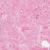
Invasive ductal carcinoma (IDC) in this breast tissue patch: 0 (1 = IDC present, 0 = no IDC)